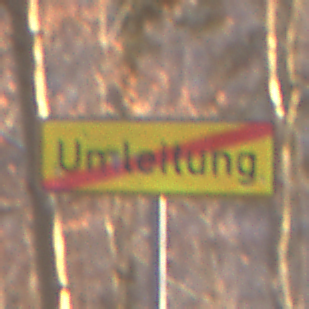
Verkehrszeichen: EndeDerUmleitungsankuendigung
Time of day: SunriseSunset
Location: Outdoor (Nature)
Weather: Clear
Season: Autumn
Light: Natural